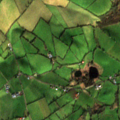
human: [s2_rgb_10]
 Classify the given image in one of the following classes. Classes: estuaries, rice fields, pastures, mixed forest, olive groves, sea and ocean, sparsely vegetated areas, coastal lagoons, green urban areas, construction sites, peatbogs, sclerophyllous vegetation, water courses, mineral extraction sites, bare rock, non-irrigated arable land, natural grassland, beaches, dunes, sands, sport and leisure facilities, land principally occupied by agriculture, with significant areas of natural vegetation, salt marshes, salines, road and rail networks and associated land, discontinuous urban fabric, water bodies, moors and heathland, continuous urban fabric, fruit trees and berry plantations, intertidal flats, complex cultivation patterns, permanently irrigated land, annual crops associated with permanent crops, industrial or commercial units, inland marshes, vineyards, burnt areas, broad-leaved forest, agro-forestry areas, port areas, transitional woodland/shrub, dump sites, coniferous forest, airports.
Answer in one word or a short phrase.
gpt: pastures